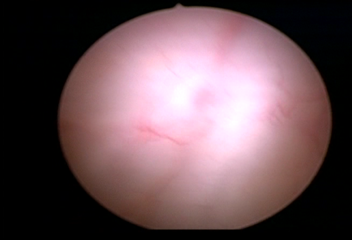
Modality: WLC
Class: Normal mucosa
Bladder cancer association: No